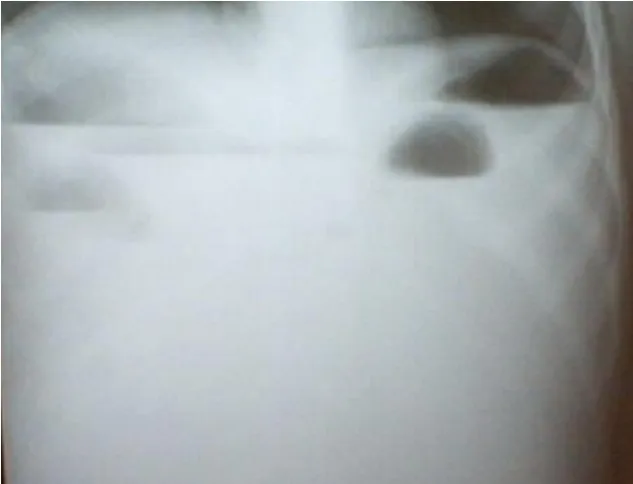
X-ray showing a hydroaeric level driven back to the periphery.
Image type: radiology (x_ray)